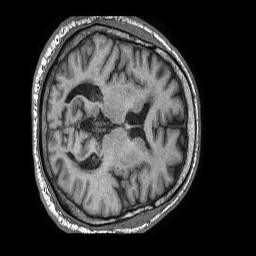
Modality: T1w
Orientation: axial
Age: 61
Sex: male
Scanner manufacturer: philips
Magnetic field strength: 1.5 T
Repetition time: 0.007616 s
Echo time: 0.003465 s